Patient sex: F
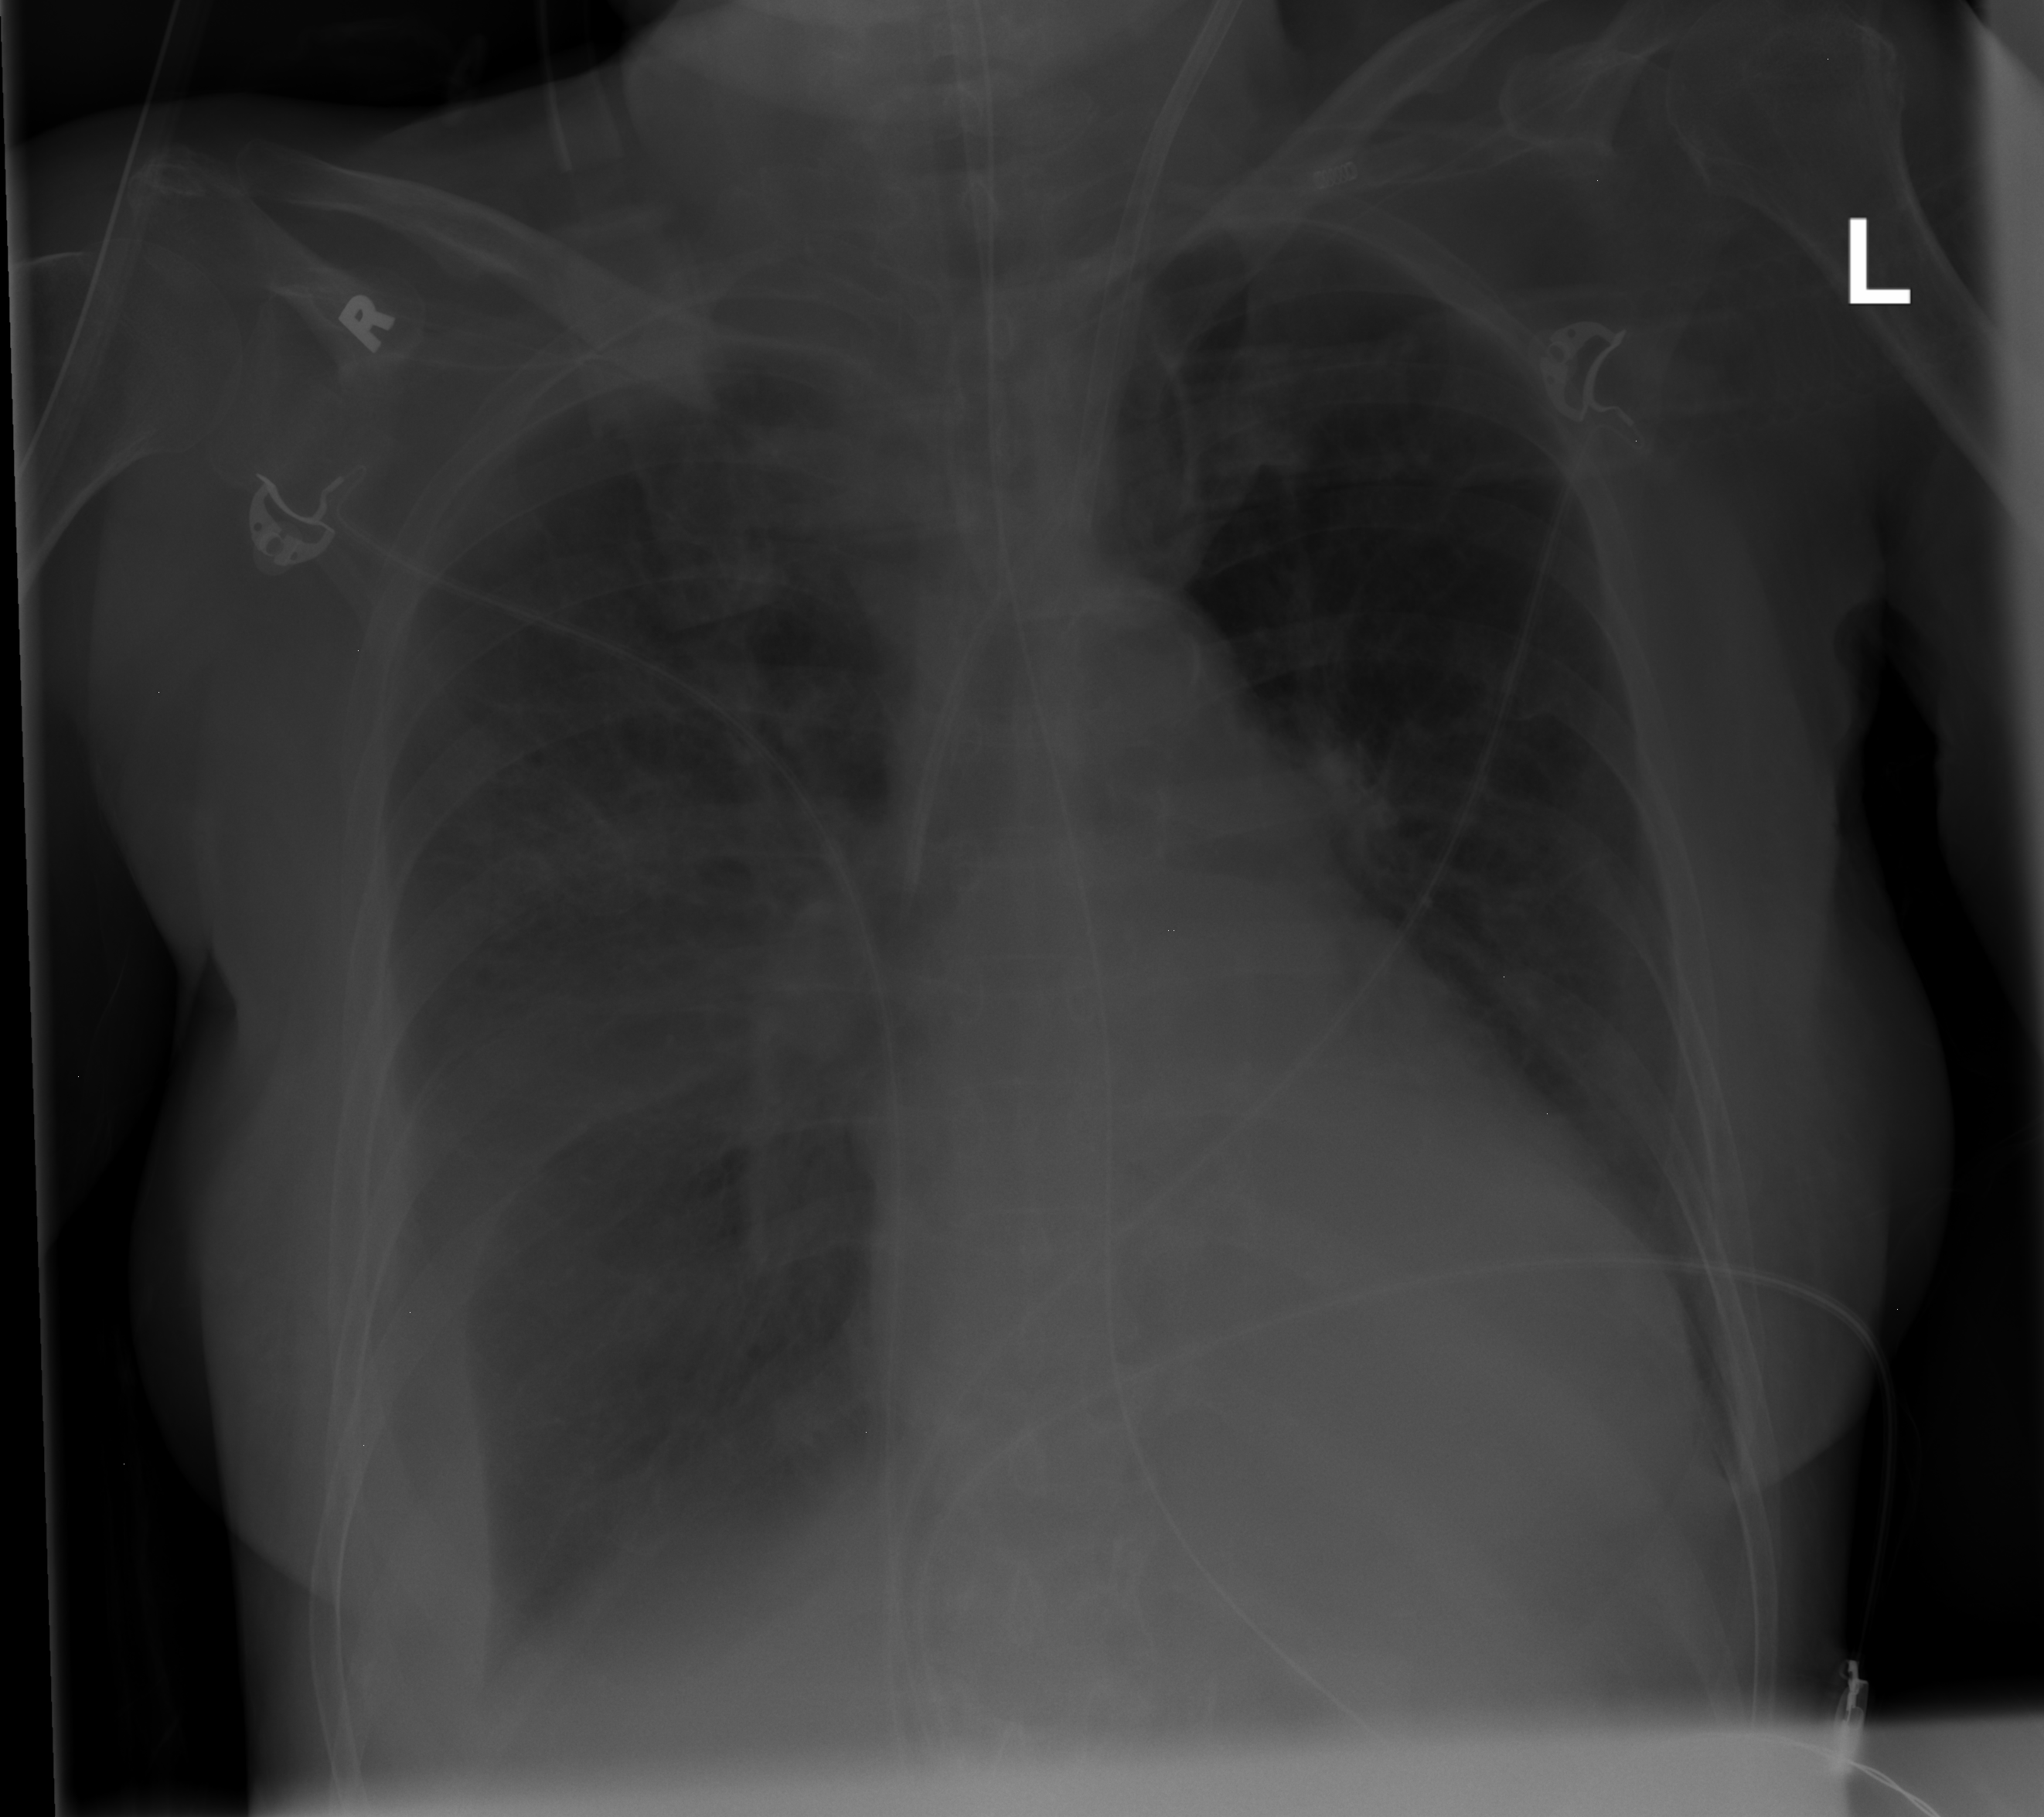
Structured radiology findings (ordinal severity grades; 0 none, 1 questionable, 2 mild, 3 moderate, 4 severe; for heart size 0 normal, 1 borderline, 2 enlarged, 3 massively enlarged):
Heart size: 2
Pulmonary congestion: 1
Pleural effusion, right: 3
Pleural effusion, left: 1
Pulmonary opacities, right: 0
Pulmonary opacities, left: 0
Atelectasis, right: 2
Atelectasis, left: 2